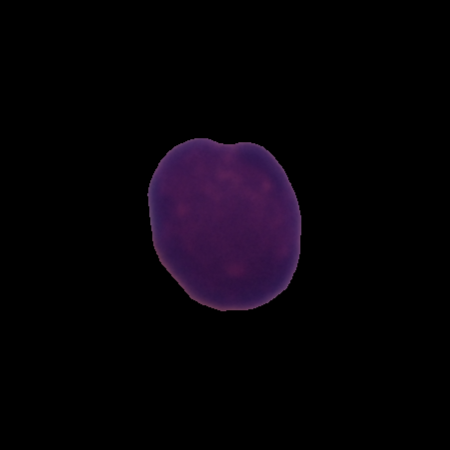
Label: healthy